Interaction volume radius: 5 \u00c5
Interaction volume height: 15 \u00c5
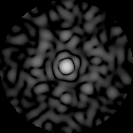
Disorder parameter: 0.801